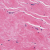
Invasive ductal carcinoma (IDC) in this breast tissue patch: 0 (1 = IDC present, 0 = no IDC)